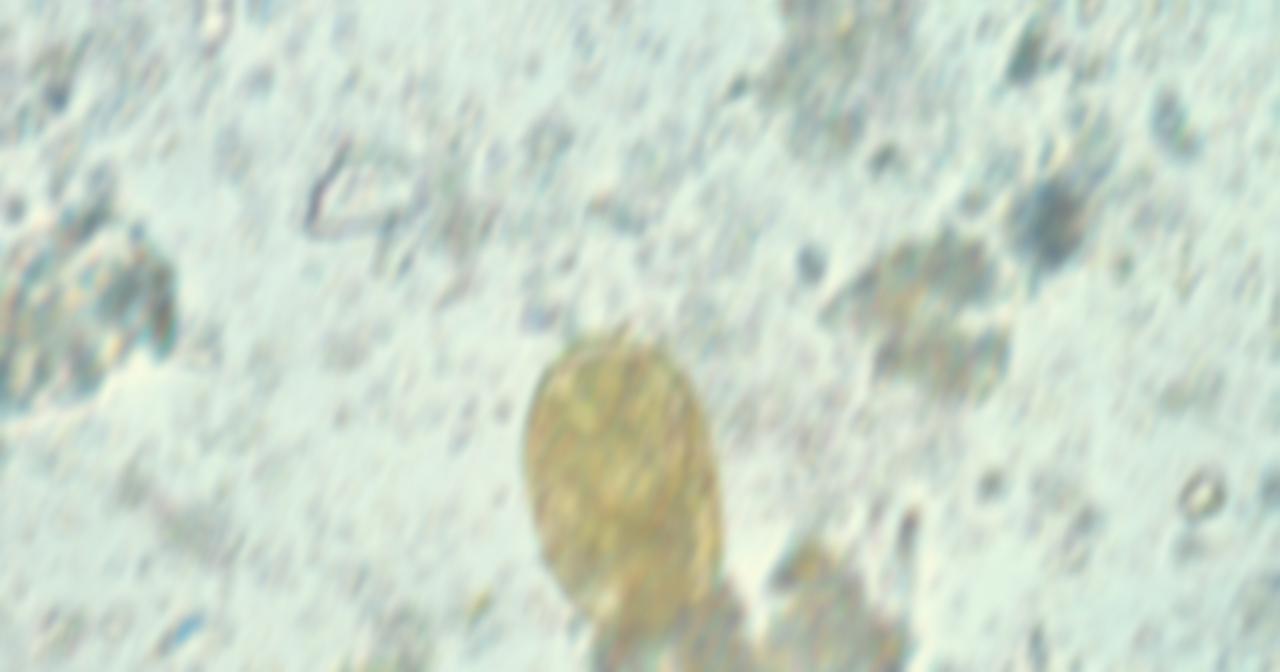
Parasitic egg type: Paragonimus spp